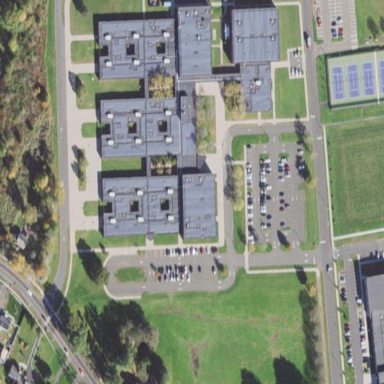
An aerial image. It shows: School.